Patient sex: F
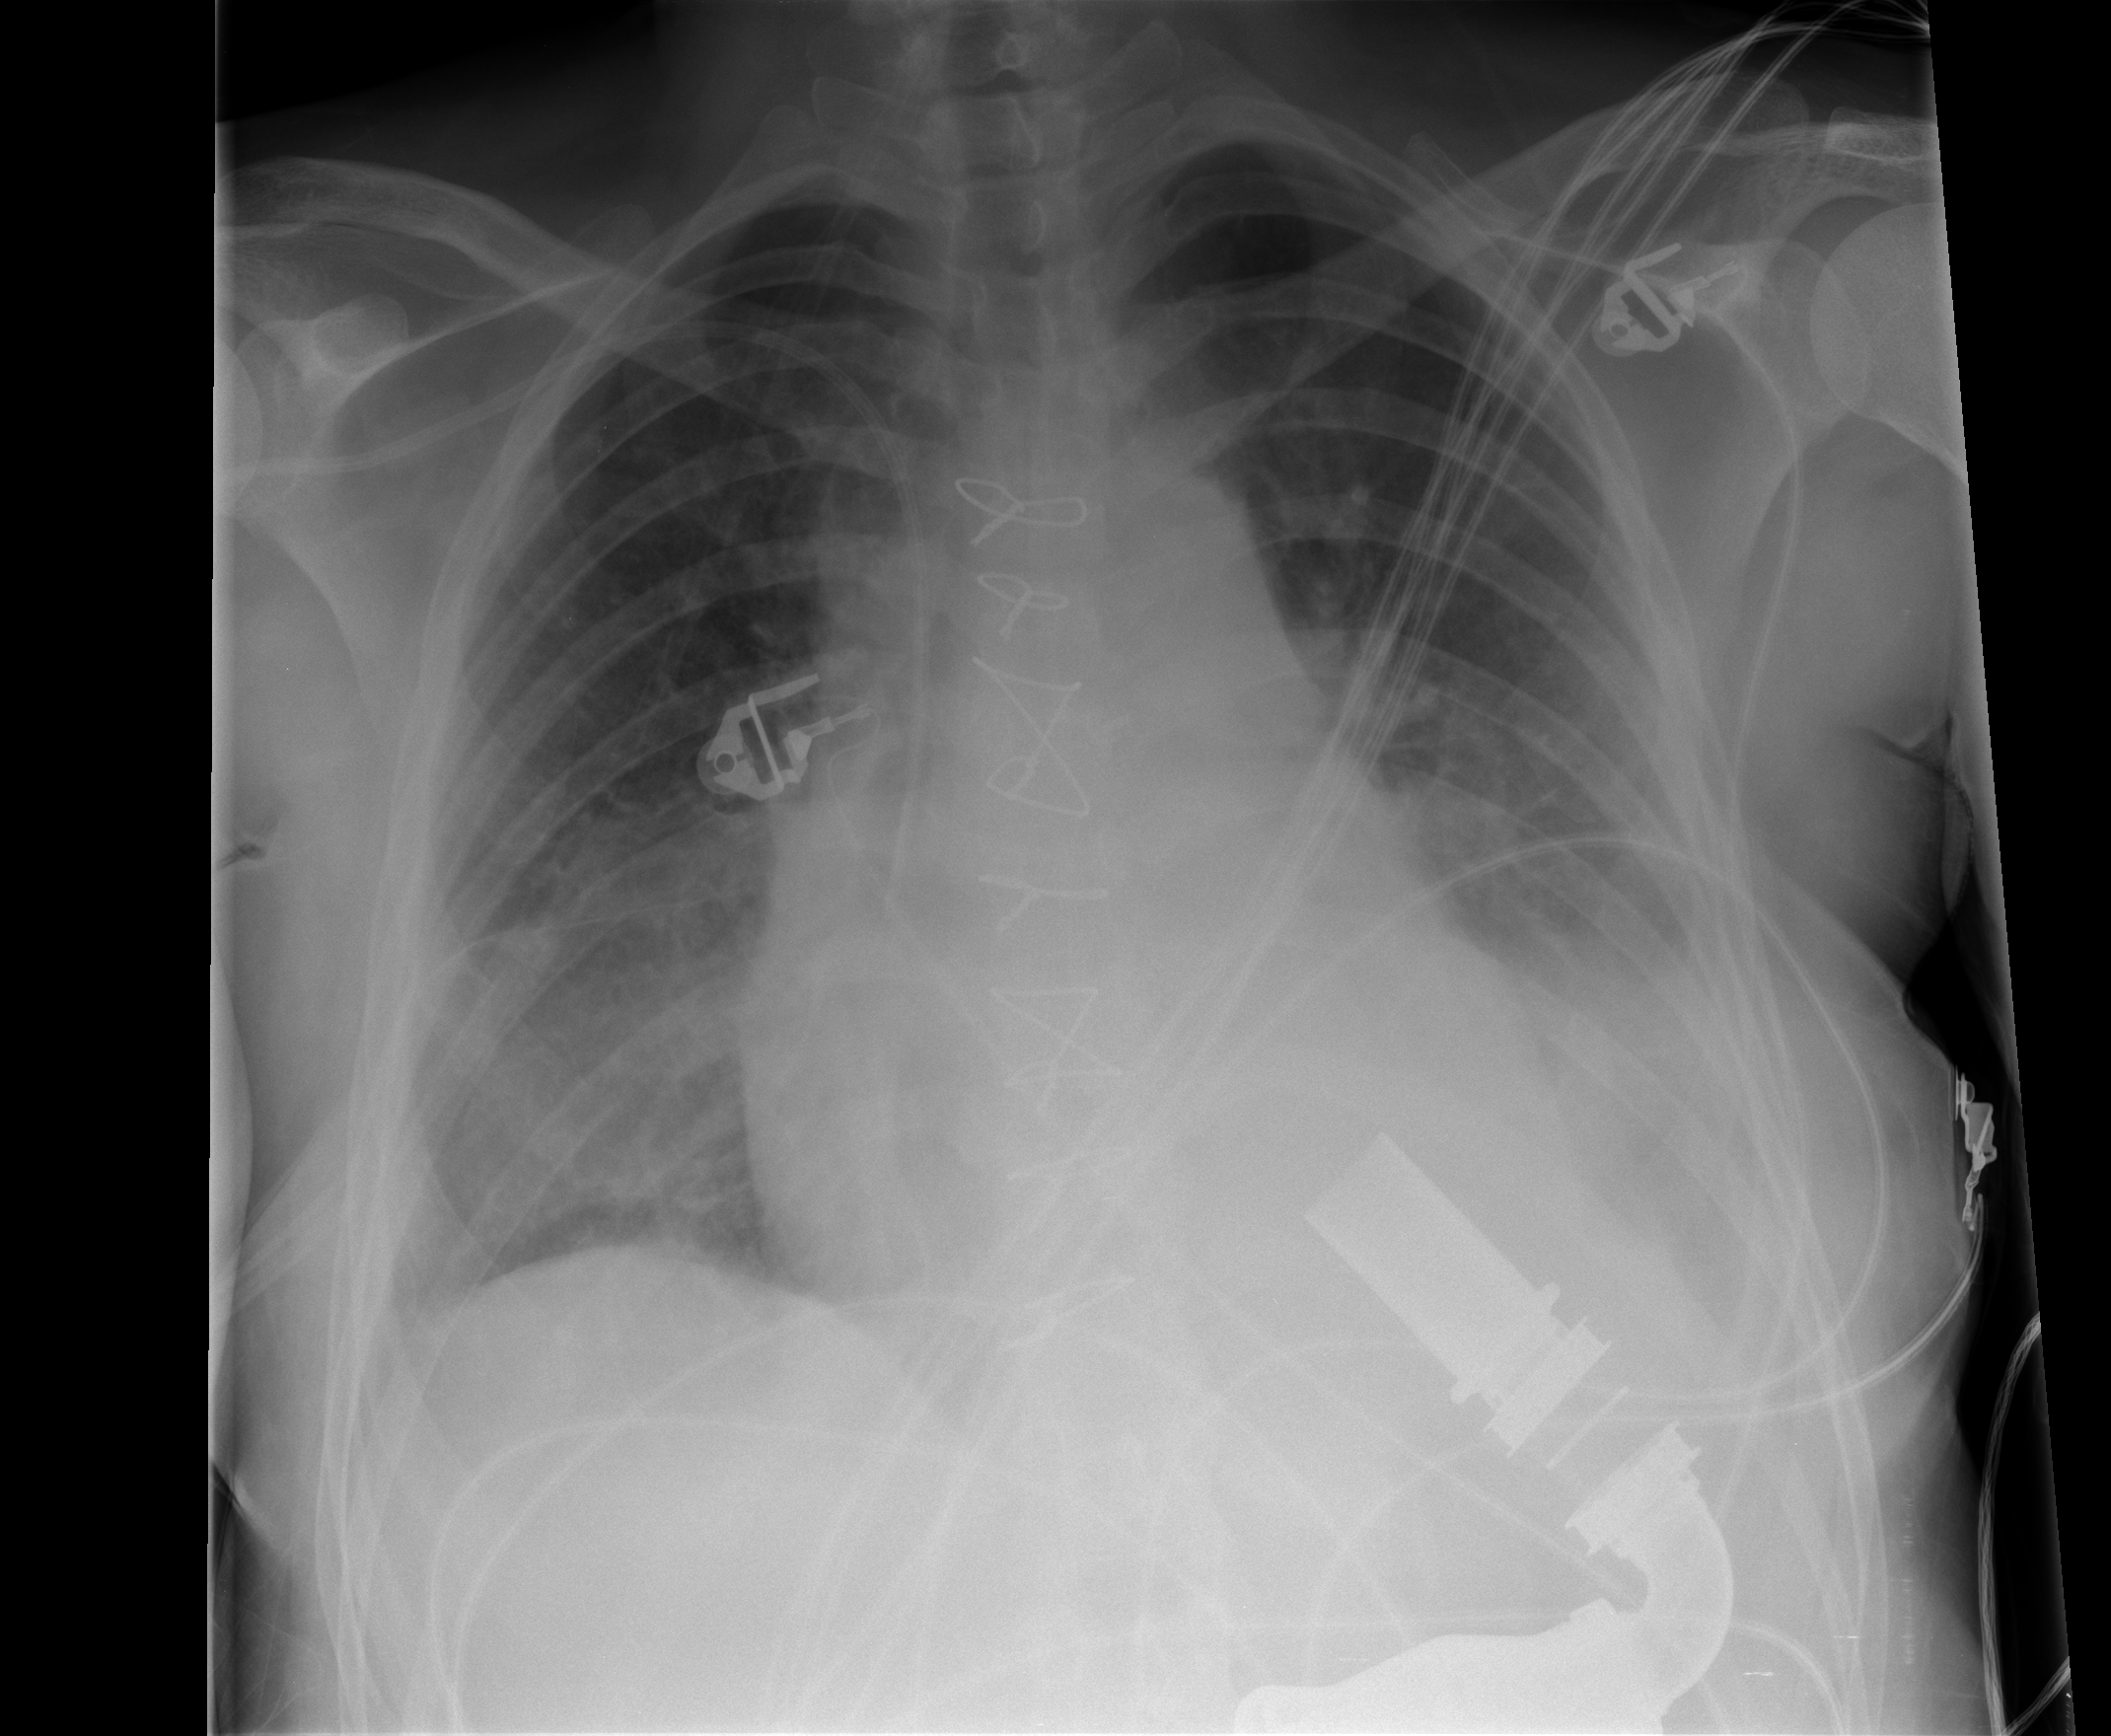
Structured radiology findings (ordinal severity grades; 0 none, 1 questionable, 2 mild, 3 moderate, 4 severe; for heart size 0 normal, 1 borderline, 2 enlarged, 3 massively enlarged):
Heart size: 0
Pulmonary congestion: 0
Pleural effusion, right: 2
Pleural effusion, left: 2
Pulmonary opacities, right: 0
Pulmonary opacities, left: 0
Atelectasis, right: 2
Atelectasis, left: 2